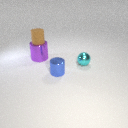
small blue metal cylinder to the right of large purple metal cylinder